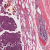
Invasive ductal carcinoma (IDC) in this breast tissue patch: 1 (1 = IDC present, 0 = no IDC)